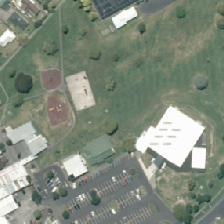
Land cover: urban_parkland